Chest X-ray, AP view. Patient: 32 years old, sex F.
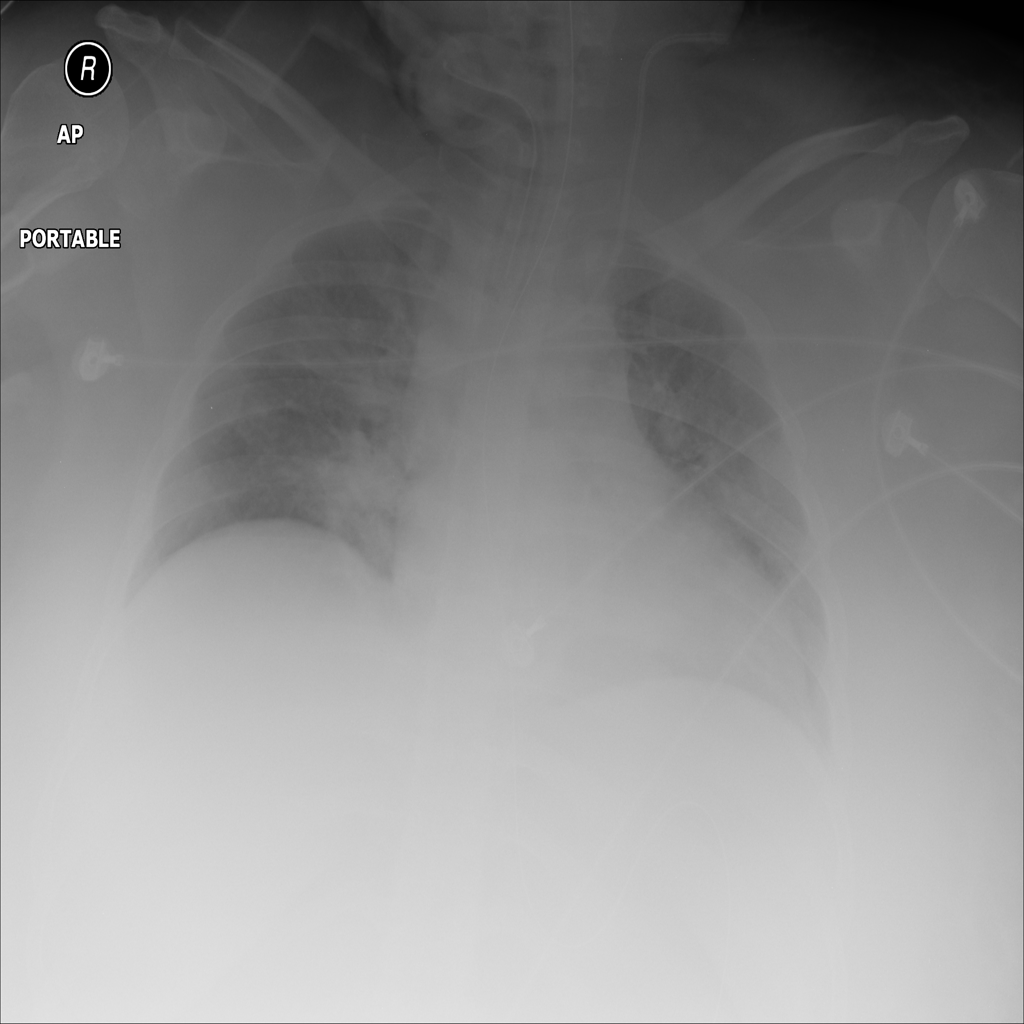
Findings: Infiltration